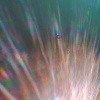
Label: sunburn